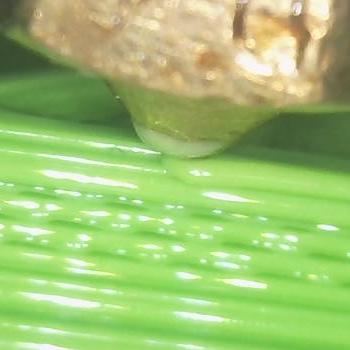
Flow rate: 178%